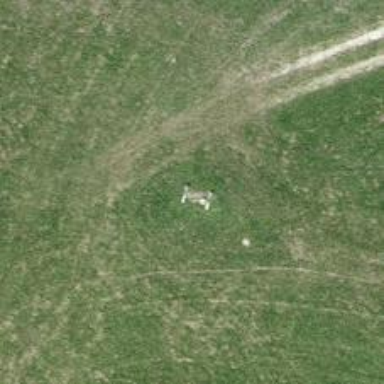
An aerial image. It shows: Wayside cross with historic significance.